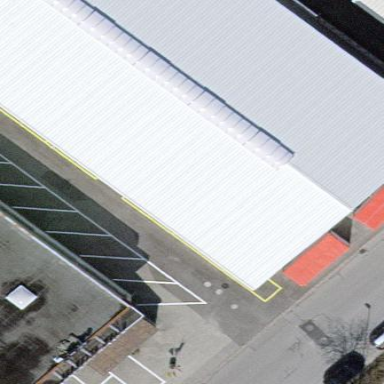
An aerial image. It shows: Commercial building.